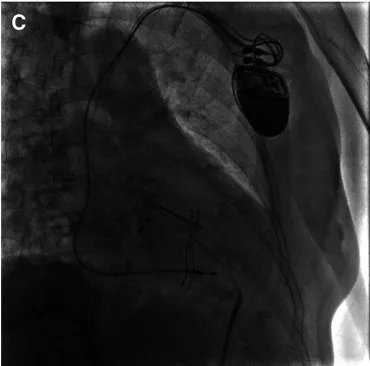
After relief of chest pain by drainage through a pigtail catheter, a new passive fixation lead was placed in the distal RAA [ LAO view.
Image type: radiology (x_ray)